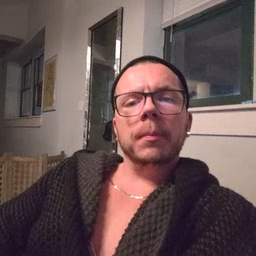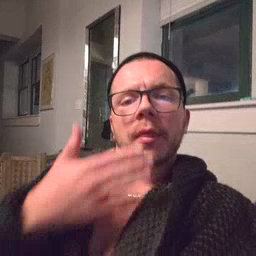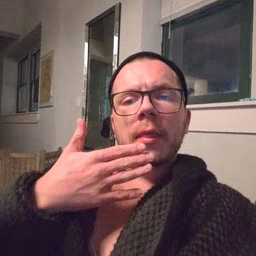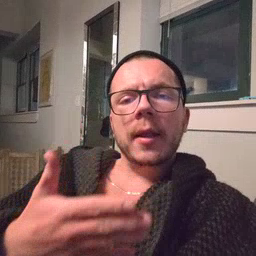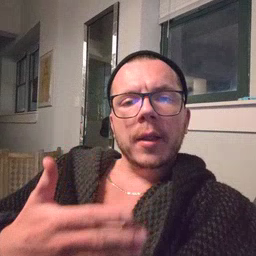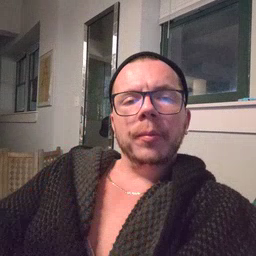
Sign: thankyou